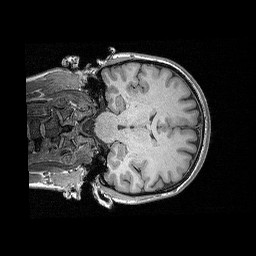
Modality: T1w
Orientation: coronal
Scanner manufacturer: siemens
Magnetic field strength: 3 T
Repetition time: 2.3 s
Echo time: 0.00298 s